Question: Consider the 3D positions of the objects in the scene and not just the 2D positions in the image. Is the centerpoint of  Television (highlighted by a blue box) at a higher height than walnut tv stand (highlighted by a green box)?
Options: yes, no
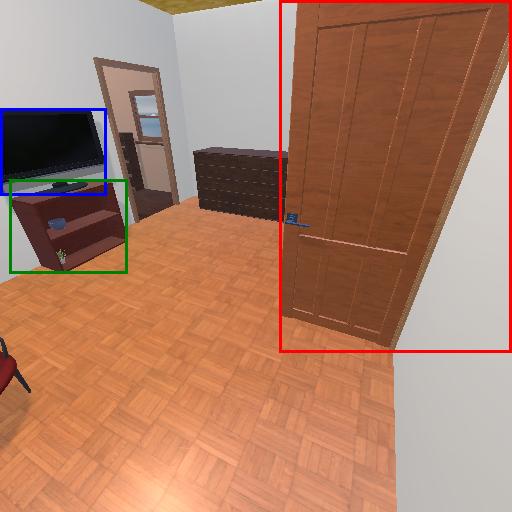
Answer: yes